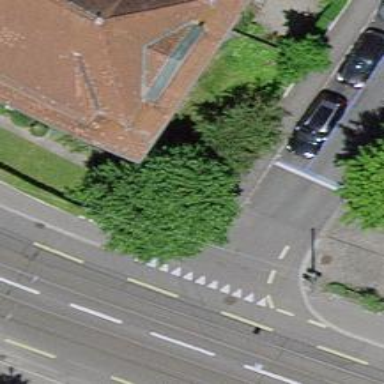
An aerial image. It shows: Kerb serving as barrier.